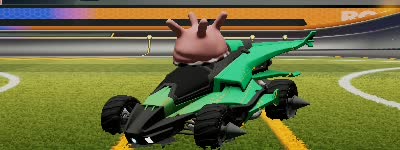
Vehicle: aftershock